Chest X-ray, AP view. Patient: 62 years old, sex F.
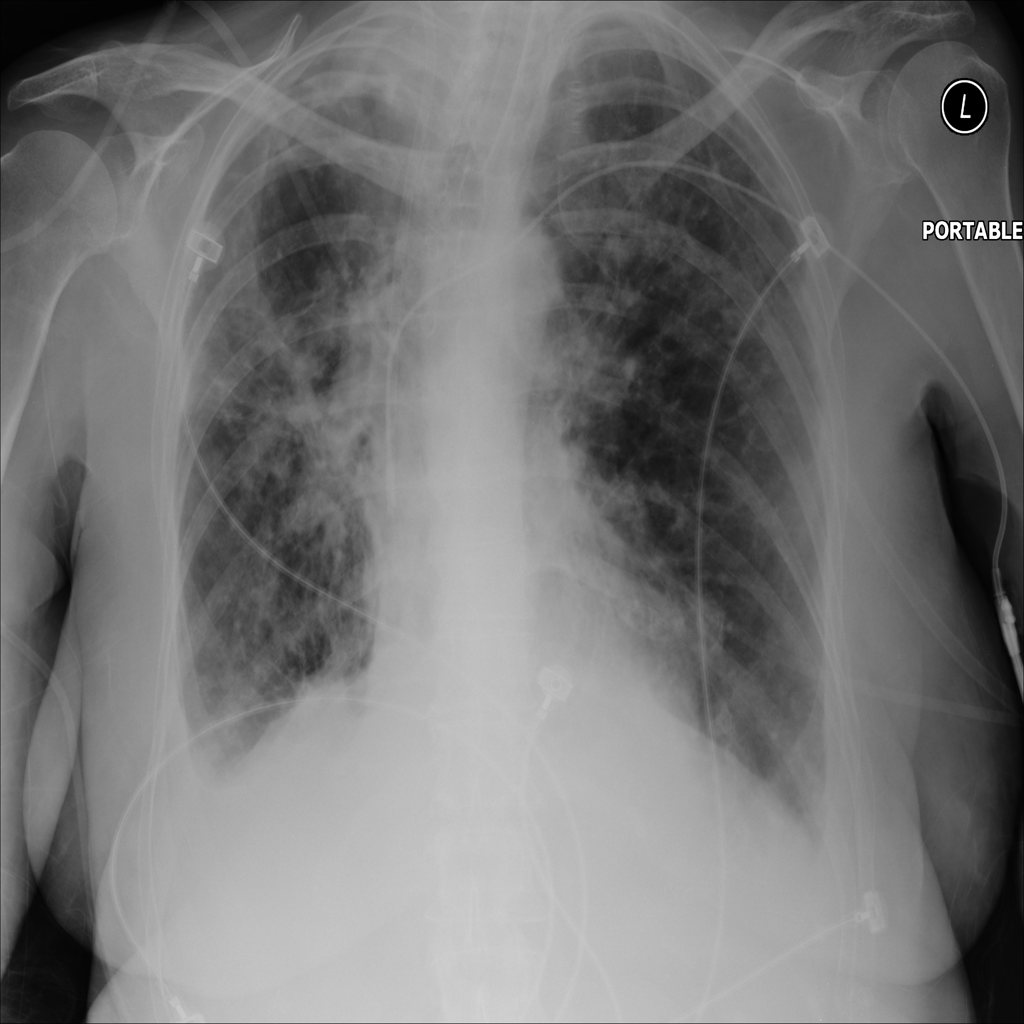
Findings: Effusion, Infiltration, Nodule